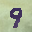
Label: 9